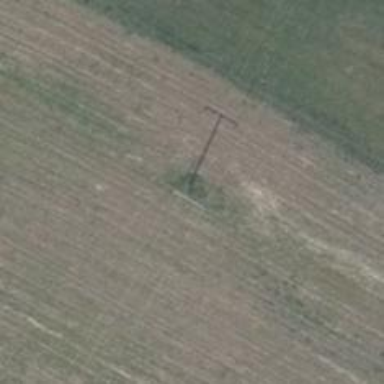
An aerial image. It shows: Minor power line with 3 cables.